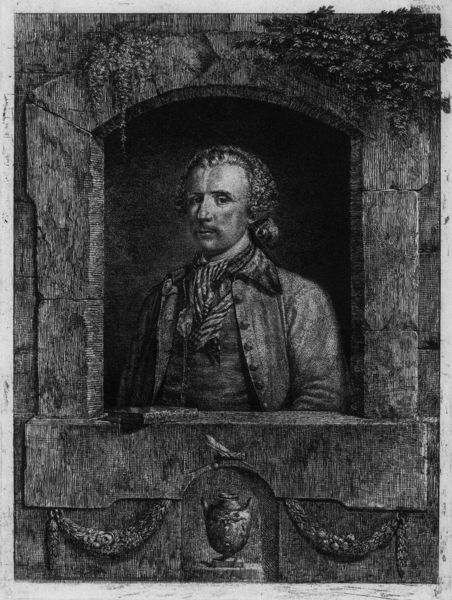
Titel: Selbstbildnis
Künstler: Antoine de Marcenay de Ghuy
Schlagwörter: mann, vogel, weiß, fenster, schwarz, tuch, alt, anzug, bart, kragen, bildnis, porträt, haare, girlande, pflanzen, locken, amphore, perücke, mauer, halstuch, weste, zweig, kranz, efeu, urne